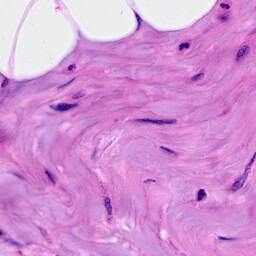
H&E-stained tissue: Breast